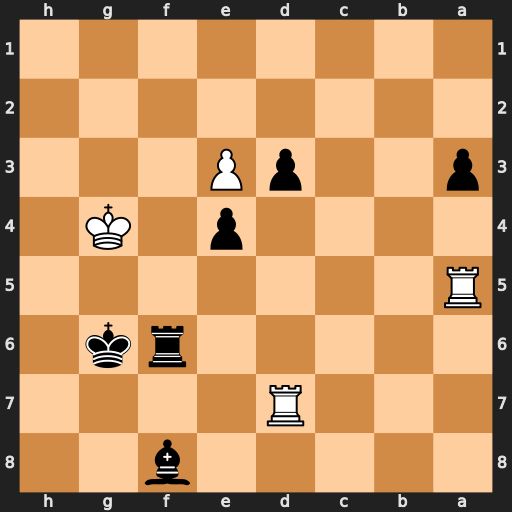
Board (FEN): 5b2/3R4/5rk1/R7/4p1K1/p2pP3/8/8
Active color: b
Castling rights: -
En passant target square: -
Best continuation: Rd6 Rxd6+ Bxd6